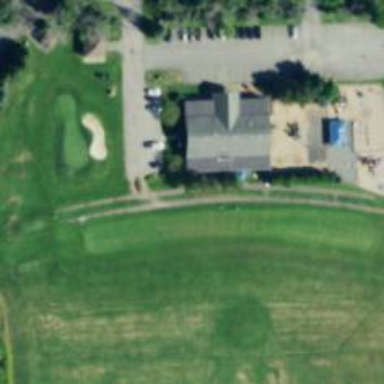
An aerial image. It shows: Driving range for golf practice.